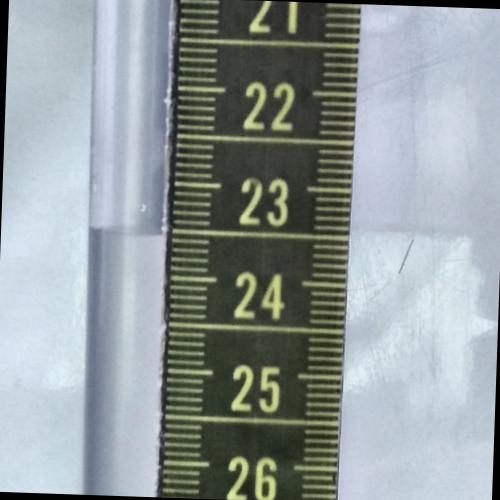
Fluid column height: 23.6 cm